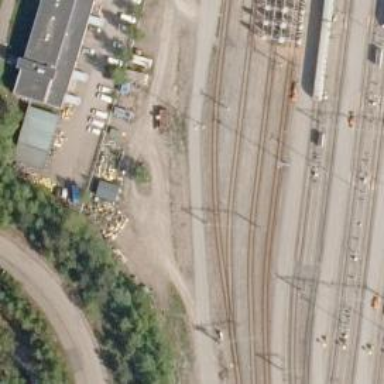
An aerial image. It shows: Railway signal.